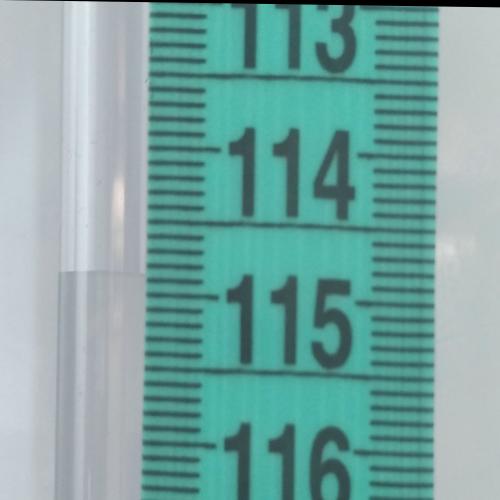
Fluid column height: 114.9 cm